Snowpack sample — Snodgrass Mountain, Crested Butte, Colorado (2/4/25, 12:06 PM MST)
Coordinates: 38.923, -106.968
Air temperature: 35 °F
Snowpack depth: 80 cm
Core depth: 80 cm
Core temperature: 32 °F
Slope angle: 14°, slope face: 78°
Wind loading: low
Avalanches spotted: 0
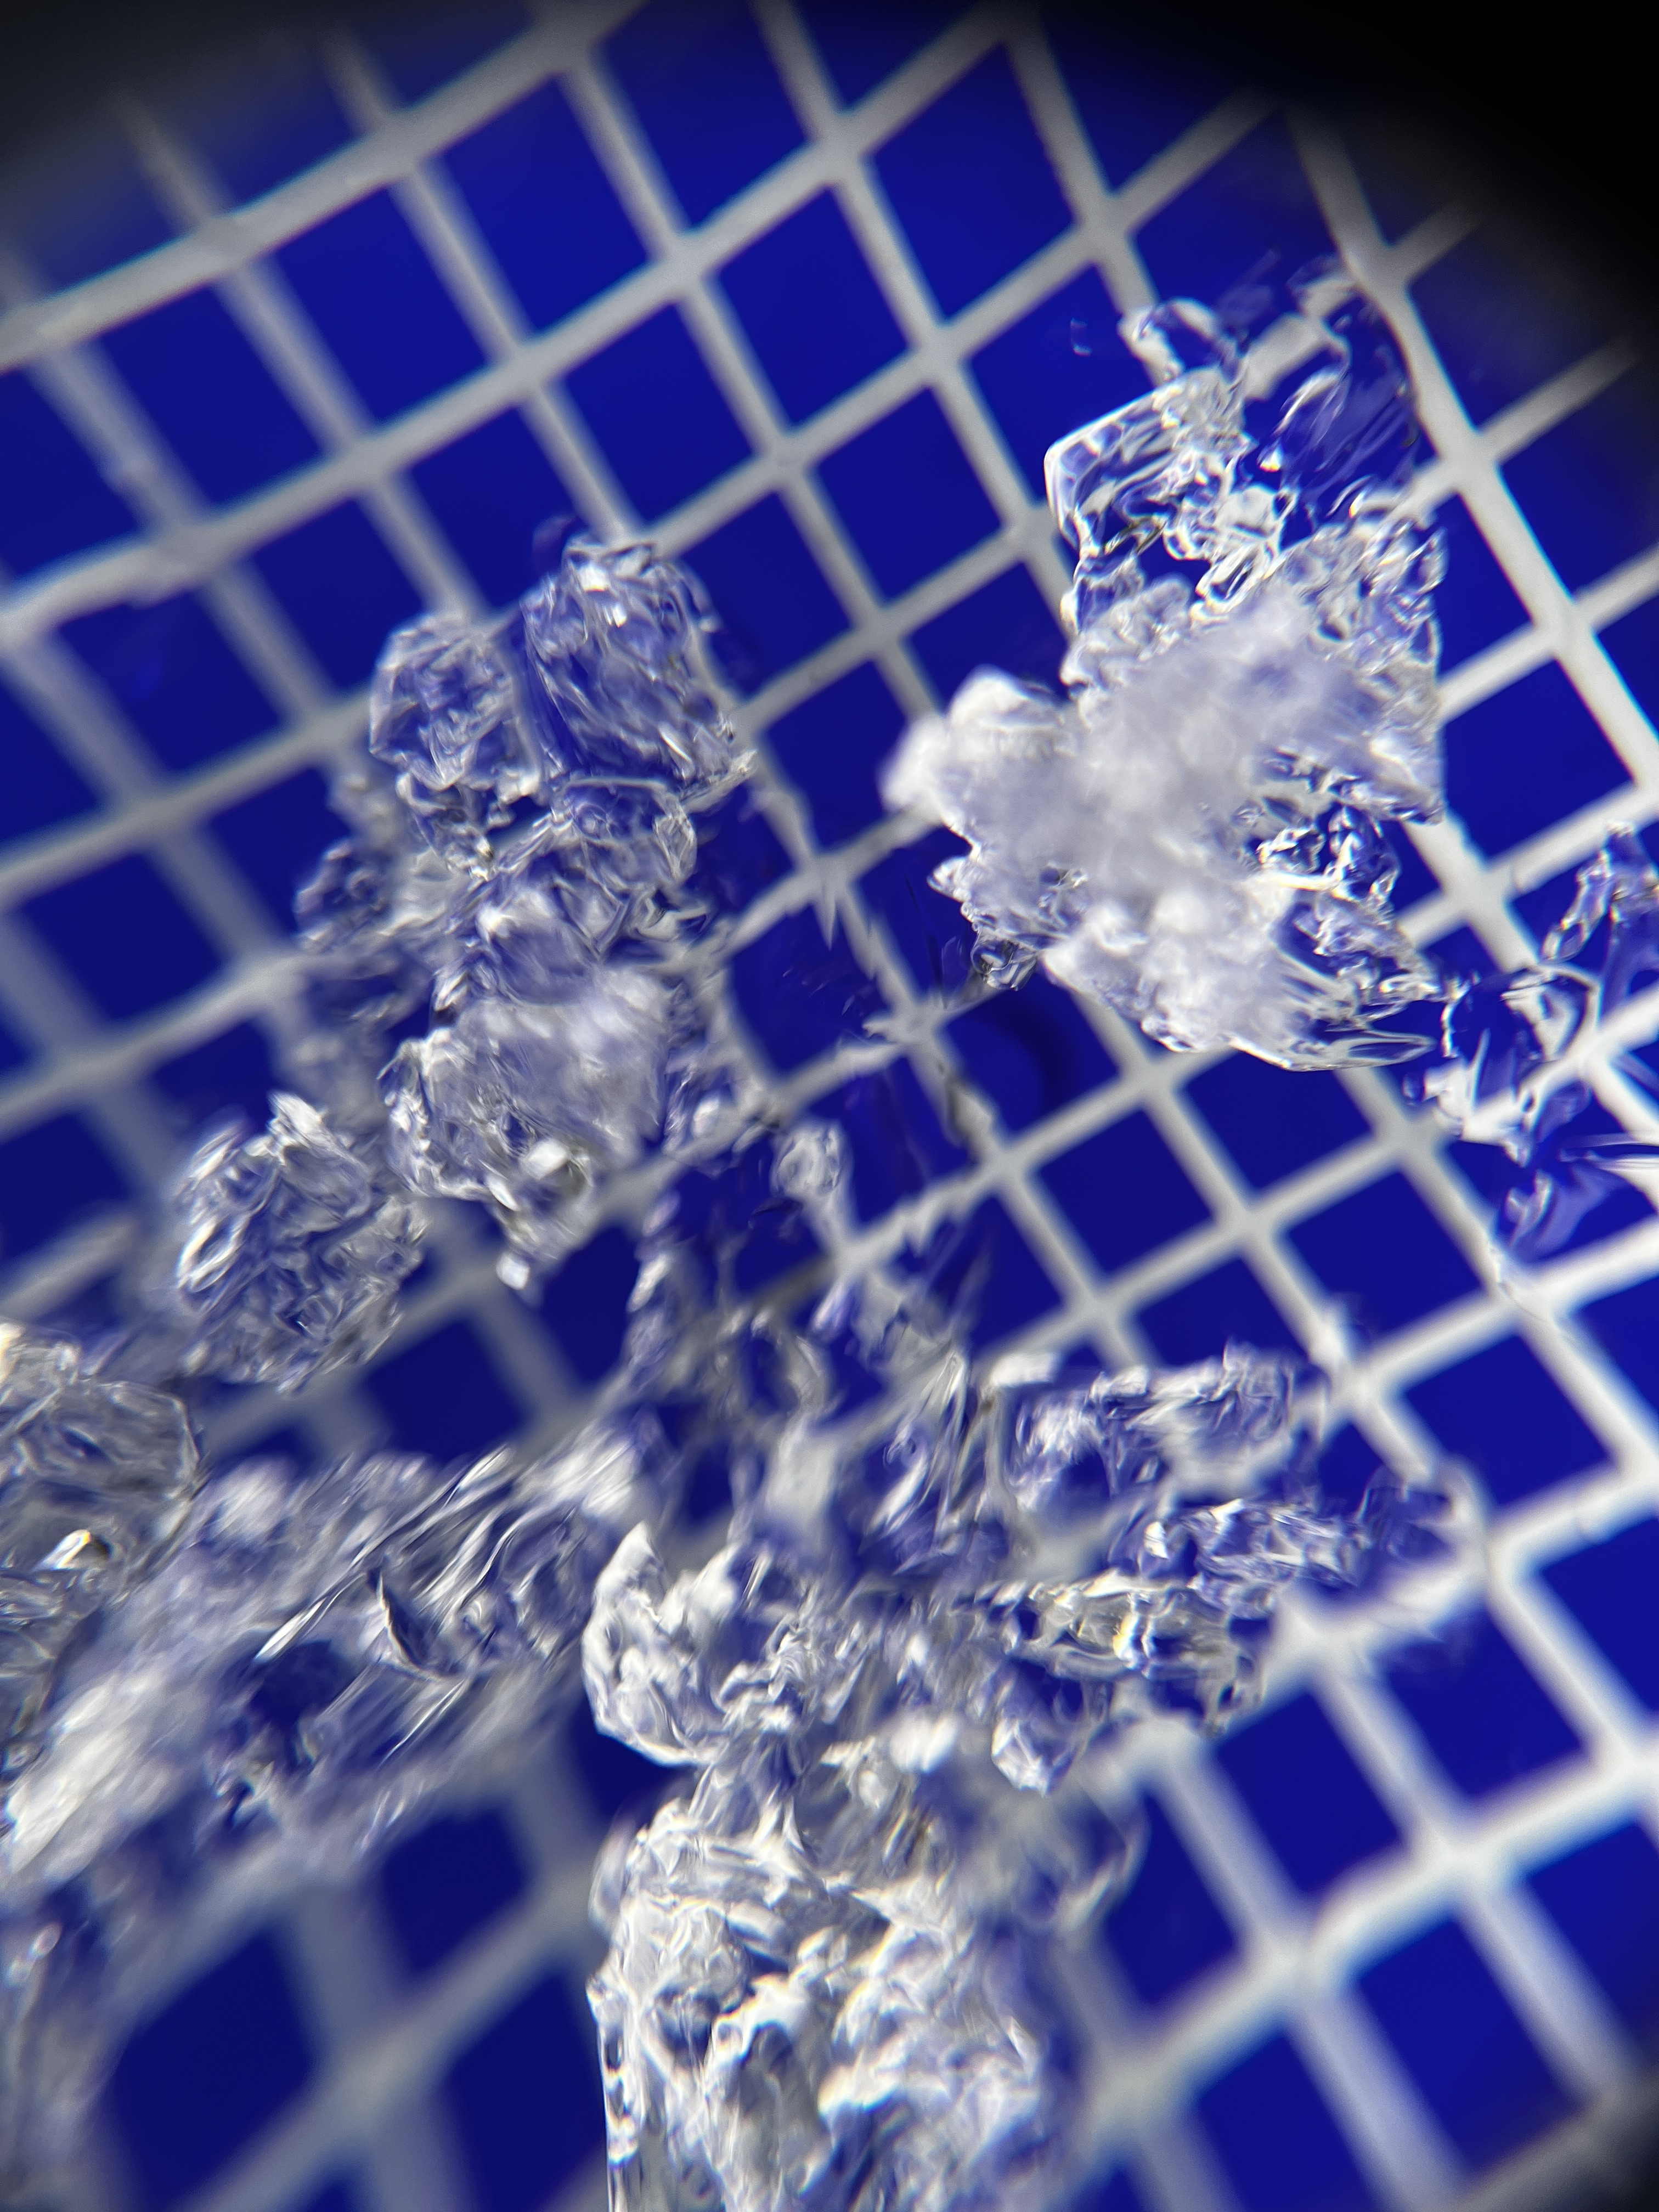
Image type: magnified_profile
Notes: No avalanches nearby, unusually warm weather for the last month reported by residents, Collected 25 yards from treeline